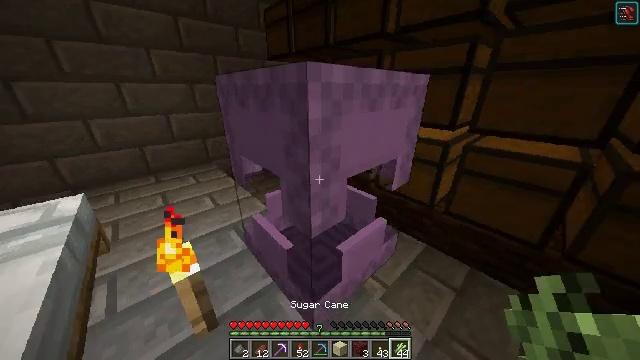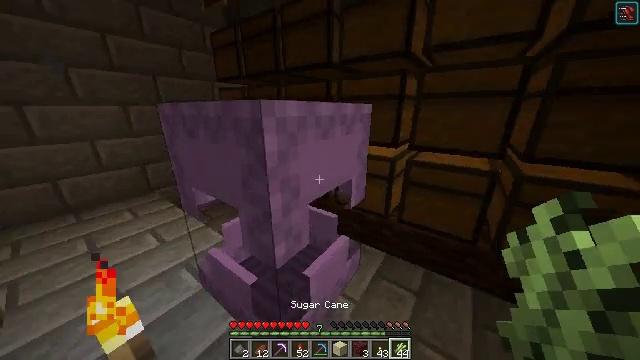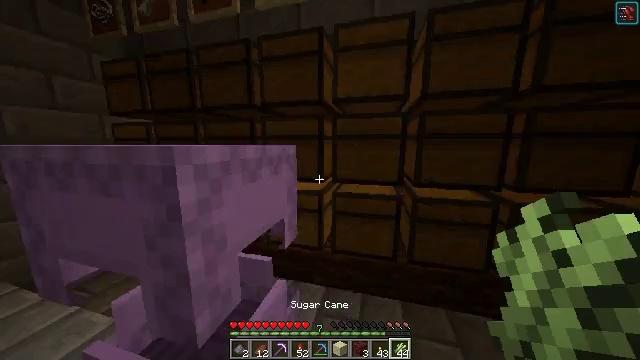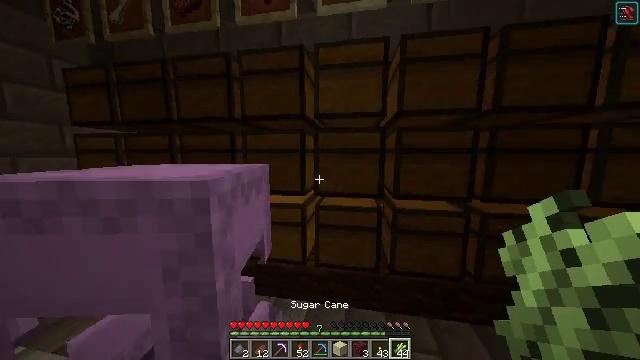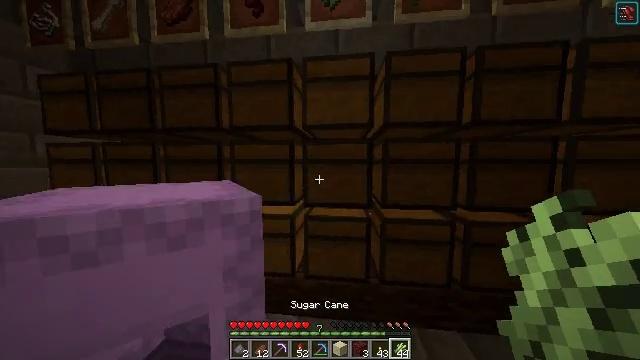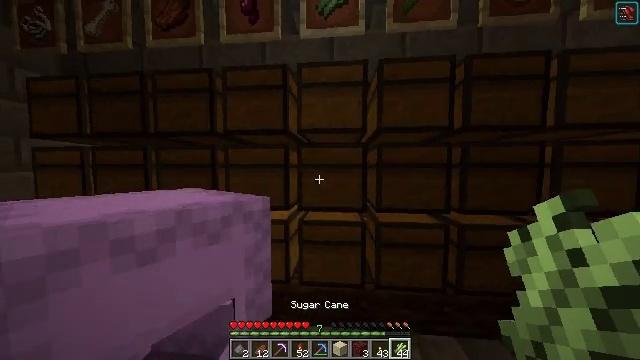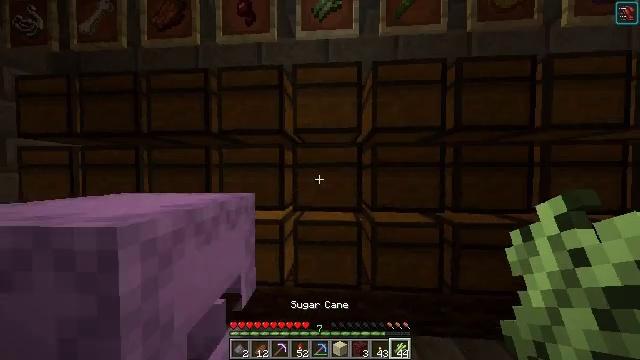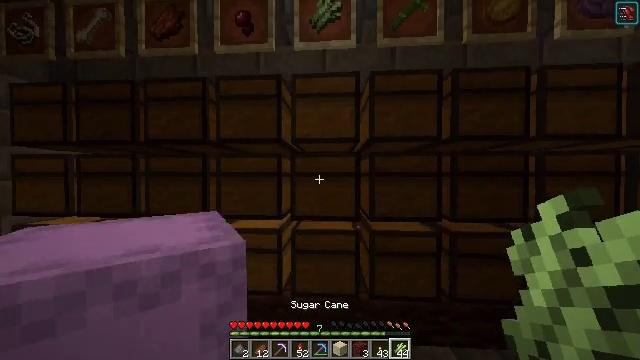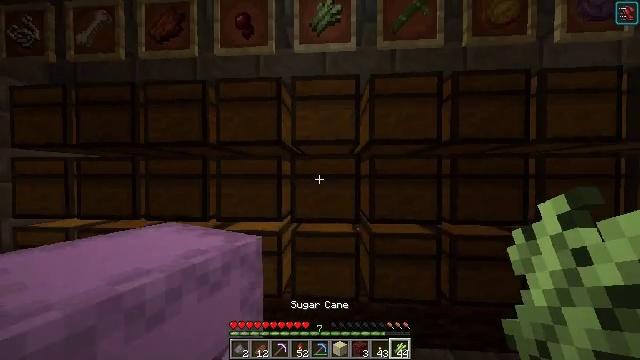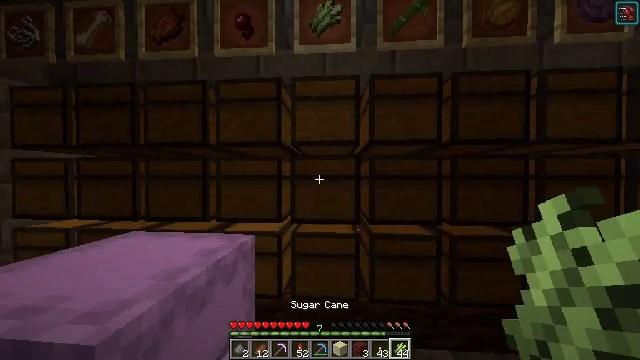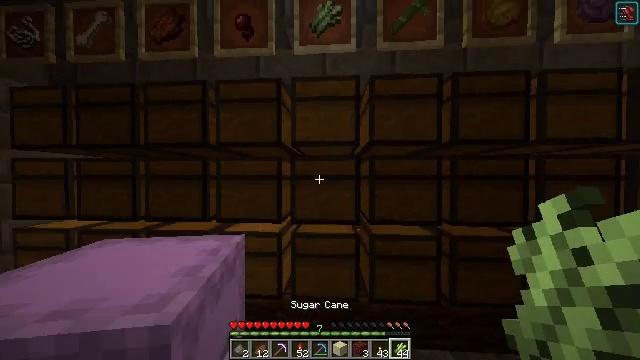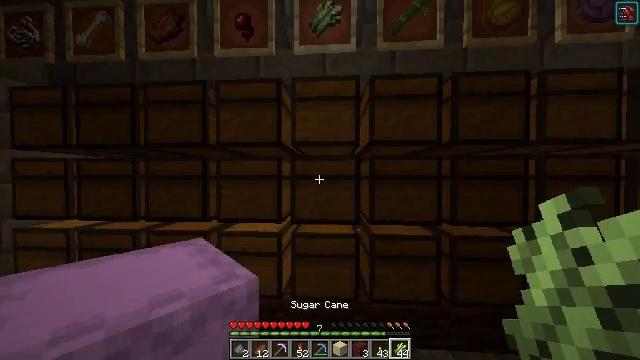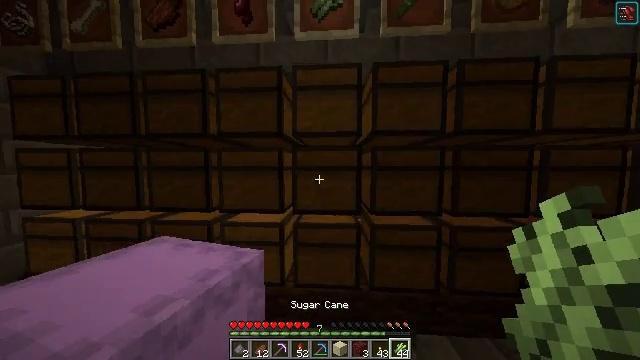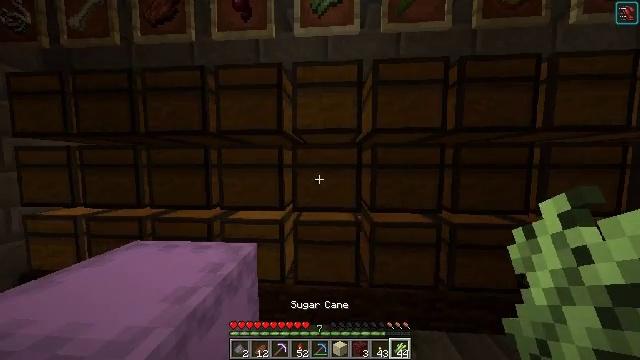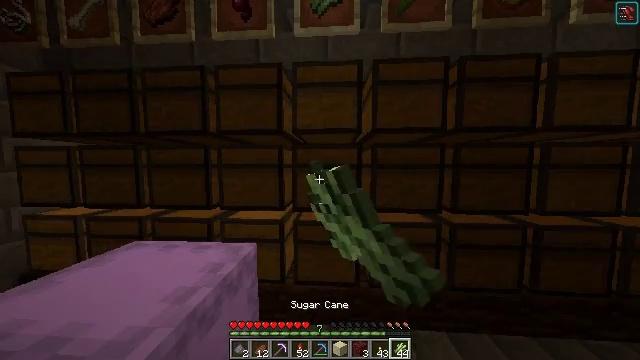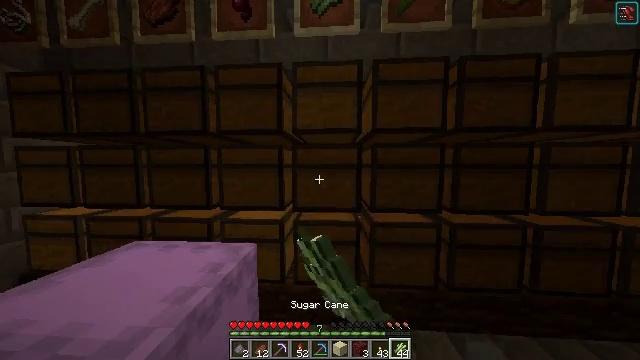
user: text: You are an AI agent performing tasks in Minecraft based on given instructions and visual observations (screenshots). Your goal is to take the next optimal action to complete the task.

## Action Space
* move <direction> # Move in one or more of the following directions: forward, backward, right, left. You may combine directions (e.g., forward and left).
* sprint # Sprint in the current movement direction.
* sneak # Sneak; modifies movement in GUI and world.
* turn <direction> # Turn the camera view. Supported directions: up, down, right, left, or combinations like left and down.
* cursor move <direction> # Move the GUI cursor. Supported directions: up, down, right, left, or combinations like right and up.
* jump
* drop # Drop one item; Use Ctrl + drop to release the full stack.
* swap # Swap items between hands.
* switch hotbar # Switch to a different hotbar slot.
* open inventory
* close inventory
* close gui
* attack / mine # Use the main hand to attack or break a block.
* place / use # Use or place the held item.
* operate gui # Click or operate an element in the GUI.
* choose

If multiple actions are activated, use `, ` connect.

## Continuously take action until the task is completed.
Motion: motion action
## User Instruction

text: Retrieve the shulker box into the inventory.
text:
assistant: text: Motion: turn right and up
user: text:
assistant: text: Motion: turn right and up
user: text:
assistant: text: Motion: turn right and up
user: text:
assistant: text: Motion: turn right and up
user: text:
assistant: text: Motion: turn right and up
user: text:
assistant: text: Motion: turn right and up
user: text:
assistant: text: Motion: no_op
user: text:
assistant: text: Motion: no_op
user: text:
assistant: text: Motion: no_op
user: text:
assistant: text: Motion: no_op
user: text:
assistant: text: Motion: no_op
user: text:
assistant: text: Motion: turn down
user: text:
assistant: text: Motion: use / place
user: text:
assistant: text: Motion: use / place
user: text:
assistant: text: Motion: no_op
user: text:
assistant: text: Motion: no_op
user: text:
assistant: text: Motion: no_op
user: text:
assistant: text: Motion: no_op
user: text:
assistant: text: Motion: close inventory
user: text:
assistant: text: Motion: close inventory
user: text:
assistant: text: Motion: turn up, close inventory
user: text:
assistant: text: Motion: turn right and up
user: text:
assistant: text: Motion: turn right and up
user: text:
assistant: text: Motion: use / place
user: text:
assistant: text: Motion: use / place
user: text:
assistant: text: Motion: use / place
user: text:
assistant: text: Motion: no_op
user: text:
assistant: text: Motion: no_op
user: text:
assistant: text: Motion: cursor move up, open gui
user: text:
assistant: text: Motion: cursor move down